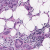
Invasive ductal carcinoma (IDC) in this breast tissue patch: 0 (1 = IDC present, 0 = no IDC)